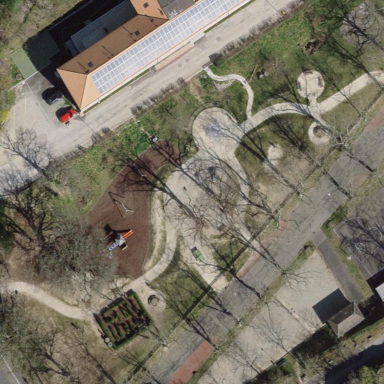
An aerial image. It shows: Playground area for leisure activities on the land.